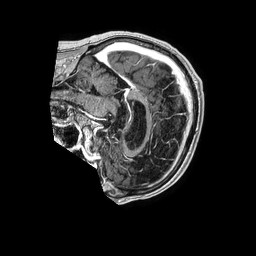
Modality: T1w
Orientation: sagittal
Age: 51
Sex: male
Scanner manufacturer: philips
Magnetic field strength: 1.5 T
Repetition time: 0.007528 s
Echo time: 0.003431 s